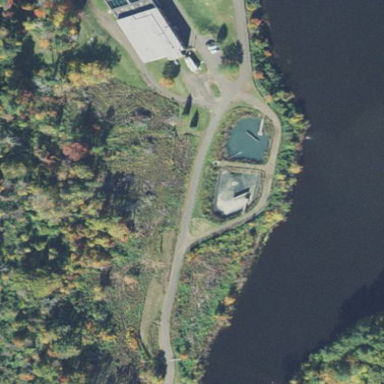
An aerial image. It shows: View of wastewater plant.